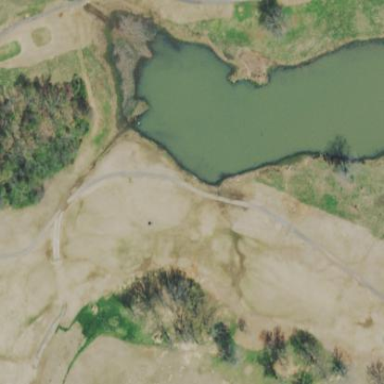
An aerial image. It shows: Grassy fairway on golf course.